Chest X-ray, PA view. Patient: 68 years old, sex M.
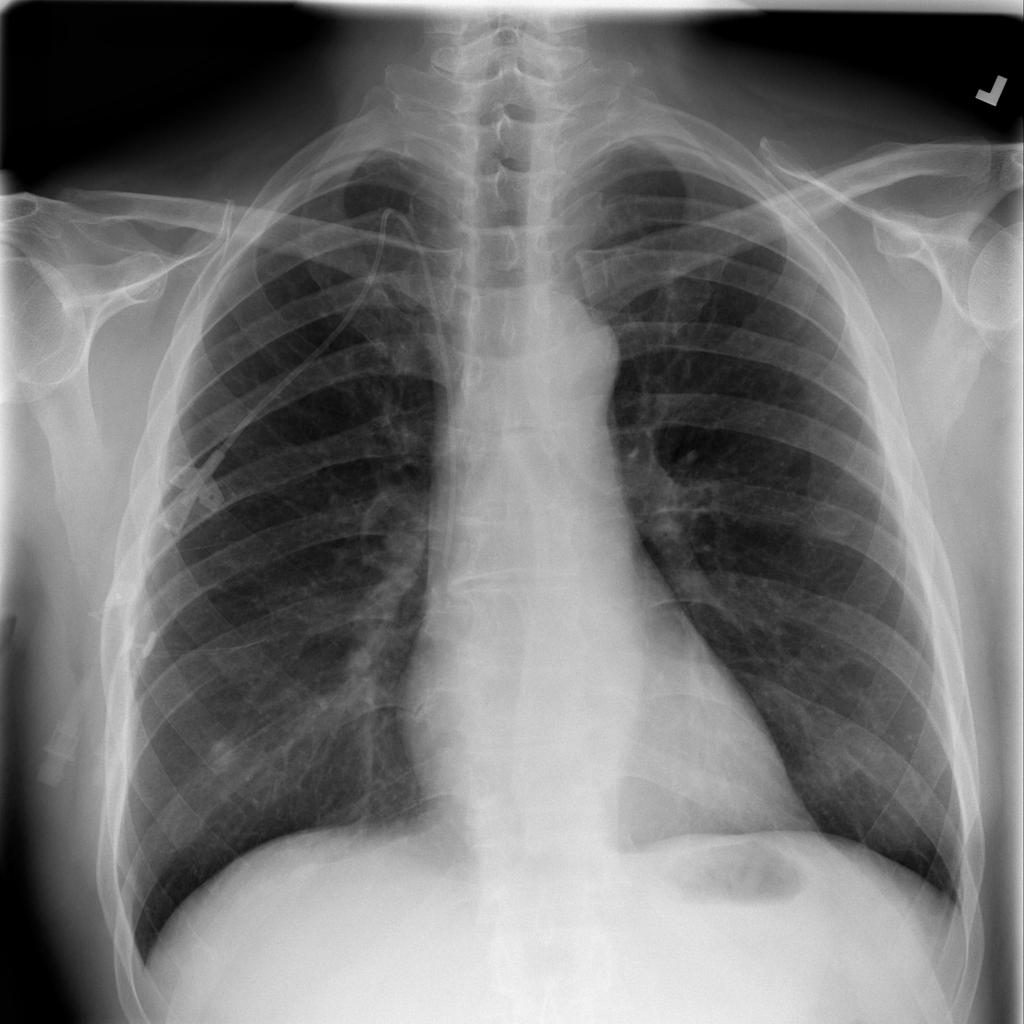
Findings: No Finding